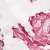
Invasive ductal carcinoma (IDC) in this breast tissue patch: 0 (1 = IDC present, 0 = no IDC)